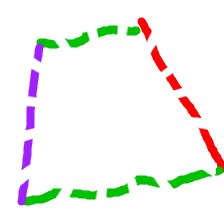
Shape: trapezoid